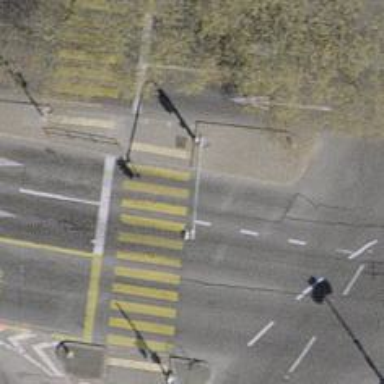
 there is lane dedicated for buses and cycleway that shares the busway."